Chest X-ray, PA view. Patient: 62 years old, sex M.
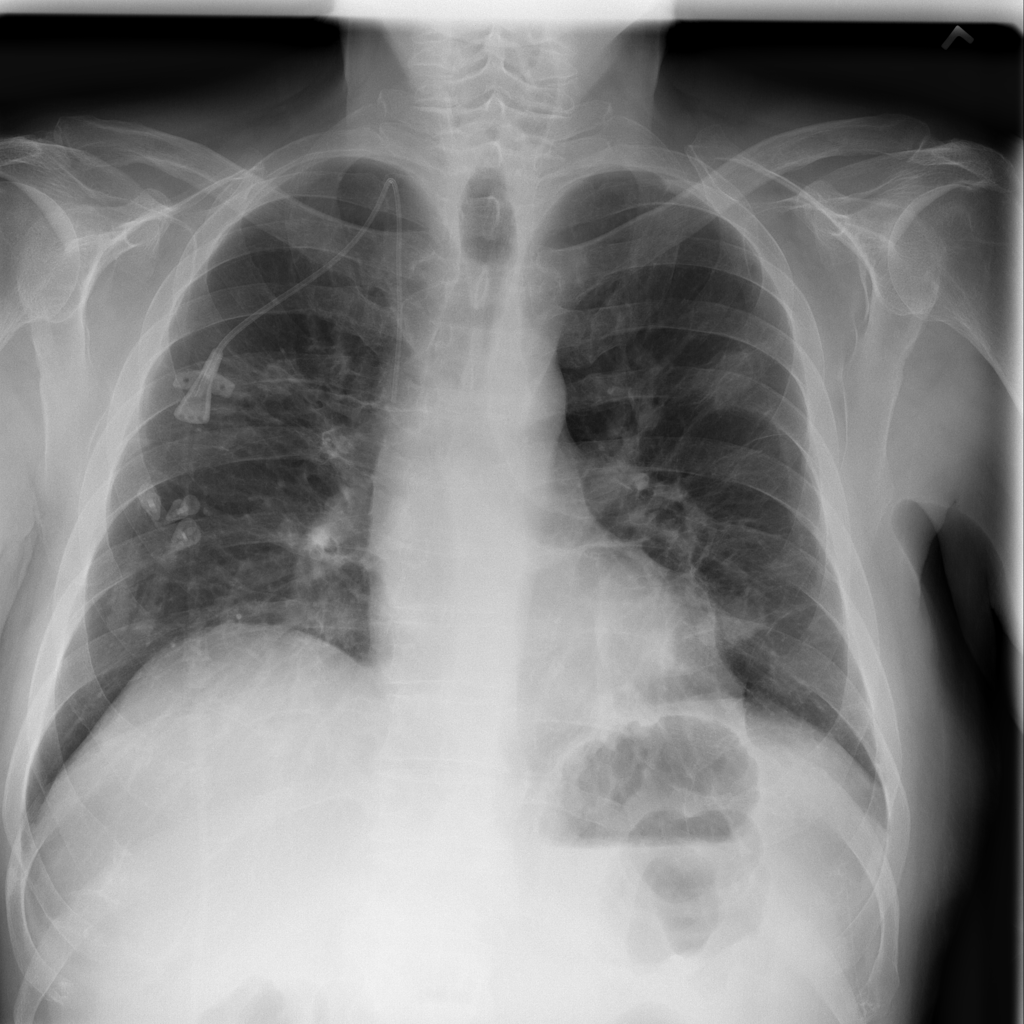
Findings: No Finding